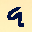
Label: 9